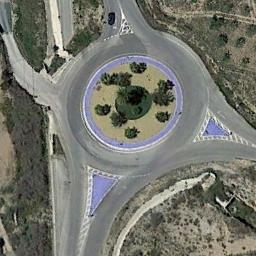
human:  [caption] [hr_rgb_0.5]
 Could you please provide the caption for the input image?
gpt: There are many trees beside the roundabout .

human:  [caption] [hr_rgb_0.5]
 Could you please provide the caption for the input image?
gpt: There are some trees and a large wasteland around the crossroads .

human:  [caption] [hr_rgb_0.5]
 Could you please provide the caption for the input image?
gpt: The roundabout connects four roads and some trees are in the middle of the roundabout .

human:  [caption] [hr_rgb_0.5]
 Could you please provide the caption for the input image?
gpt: The roundabout is on the bare land next to trees .

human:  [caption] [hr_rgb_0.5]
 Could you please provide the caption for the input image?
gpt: There are some green bushes beside the roundabout .